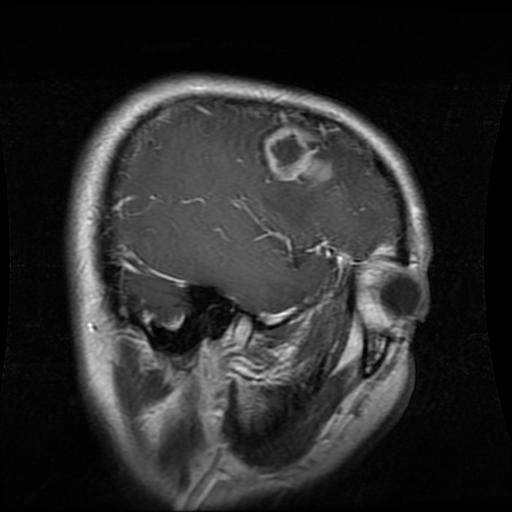
Label: glioma